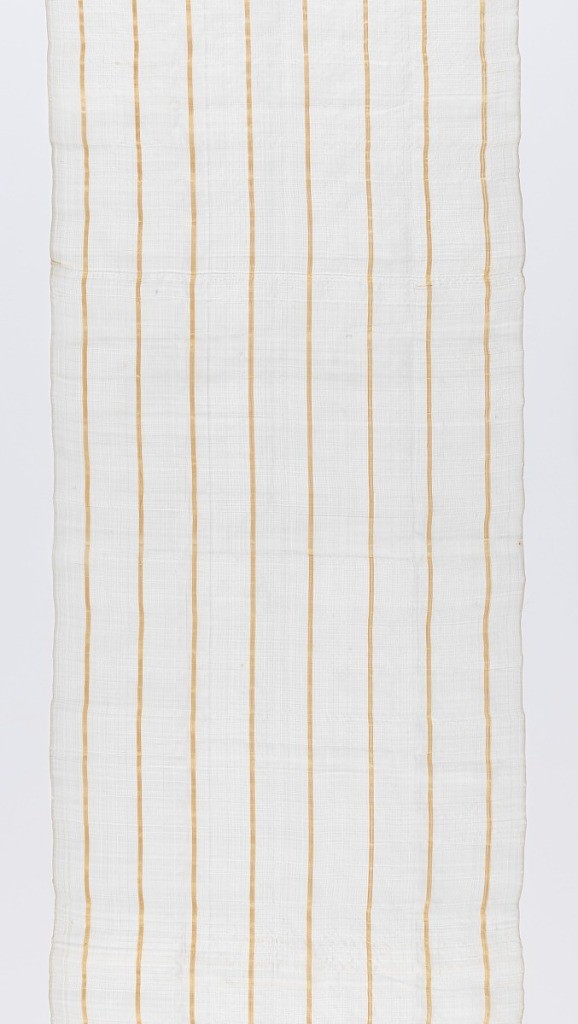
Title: Textile
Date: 19th century
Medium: piña (pineapple) fiber, silk Technique: plain weave
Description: Very sheer white ground with narrow vertical stripes of orange silk.